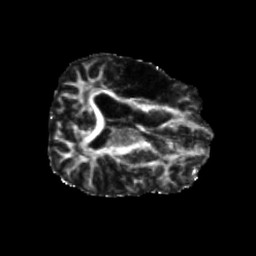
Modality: FA
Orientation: axial
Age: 42
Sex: male
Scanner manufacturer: siemens
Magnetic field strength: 3 T
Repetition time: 5.25 s
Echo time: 0.08 s